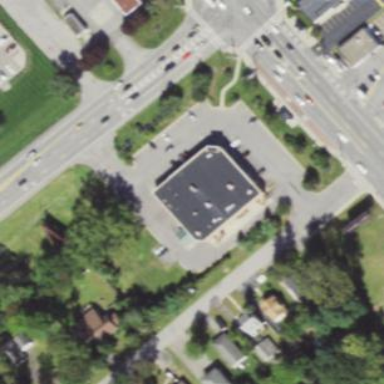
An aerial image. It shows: Building that is pharmacy providing healthcare services.